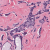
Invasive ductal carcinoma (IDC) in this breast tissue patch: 1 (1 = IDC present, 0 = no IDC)